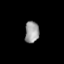
Tissue: lung
Cell type: Others
Senescence score: 0.2211
Nuclear area (px): 301
Mean DAPI intensity: 153.91